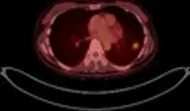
A; Diagnostic imaging from September 2013, 2 cm left lower lobe lesion, multilevel mediastinal involvement, and numerous hypermetabolic skeletal lesions.
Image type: radiology (pet)